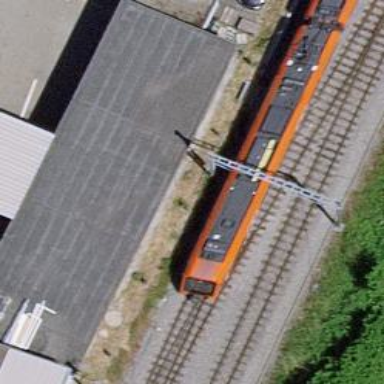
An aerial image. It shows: Narrow-gauge railway track with 1 electrified contact line.